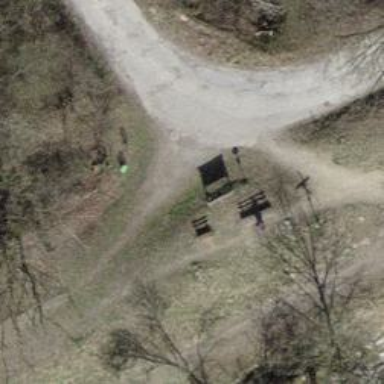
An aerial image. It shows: Bench for seating.